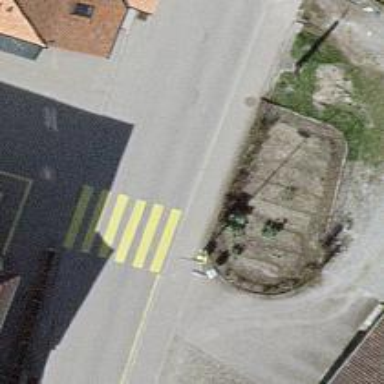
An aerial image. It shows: Marked road crossing.